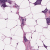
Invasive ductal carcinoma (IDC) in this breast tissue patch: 0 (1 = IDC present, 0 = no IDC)